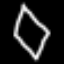
Label: diamond